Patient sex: M
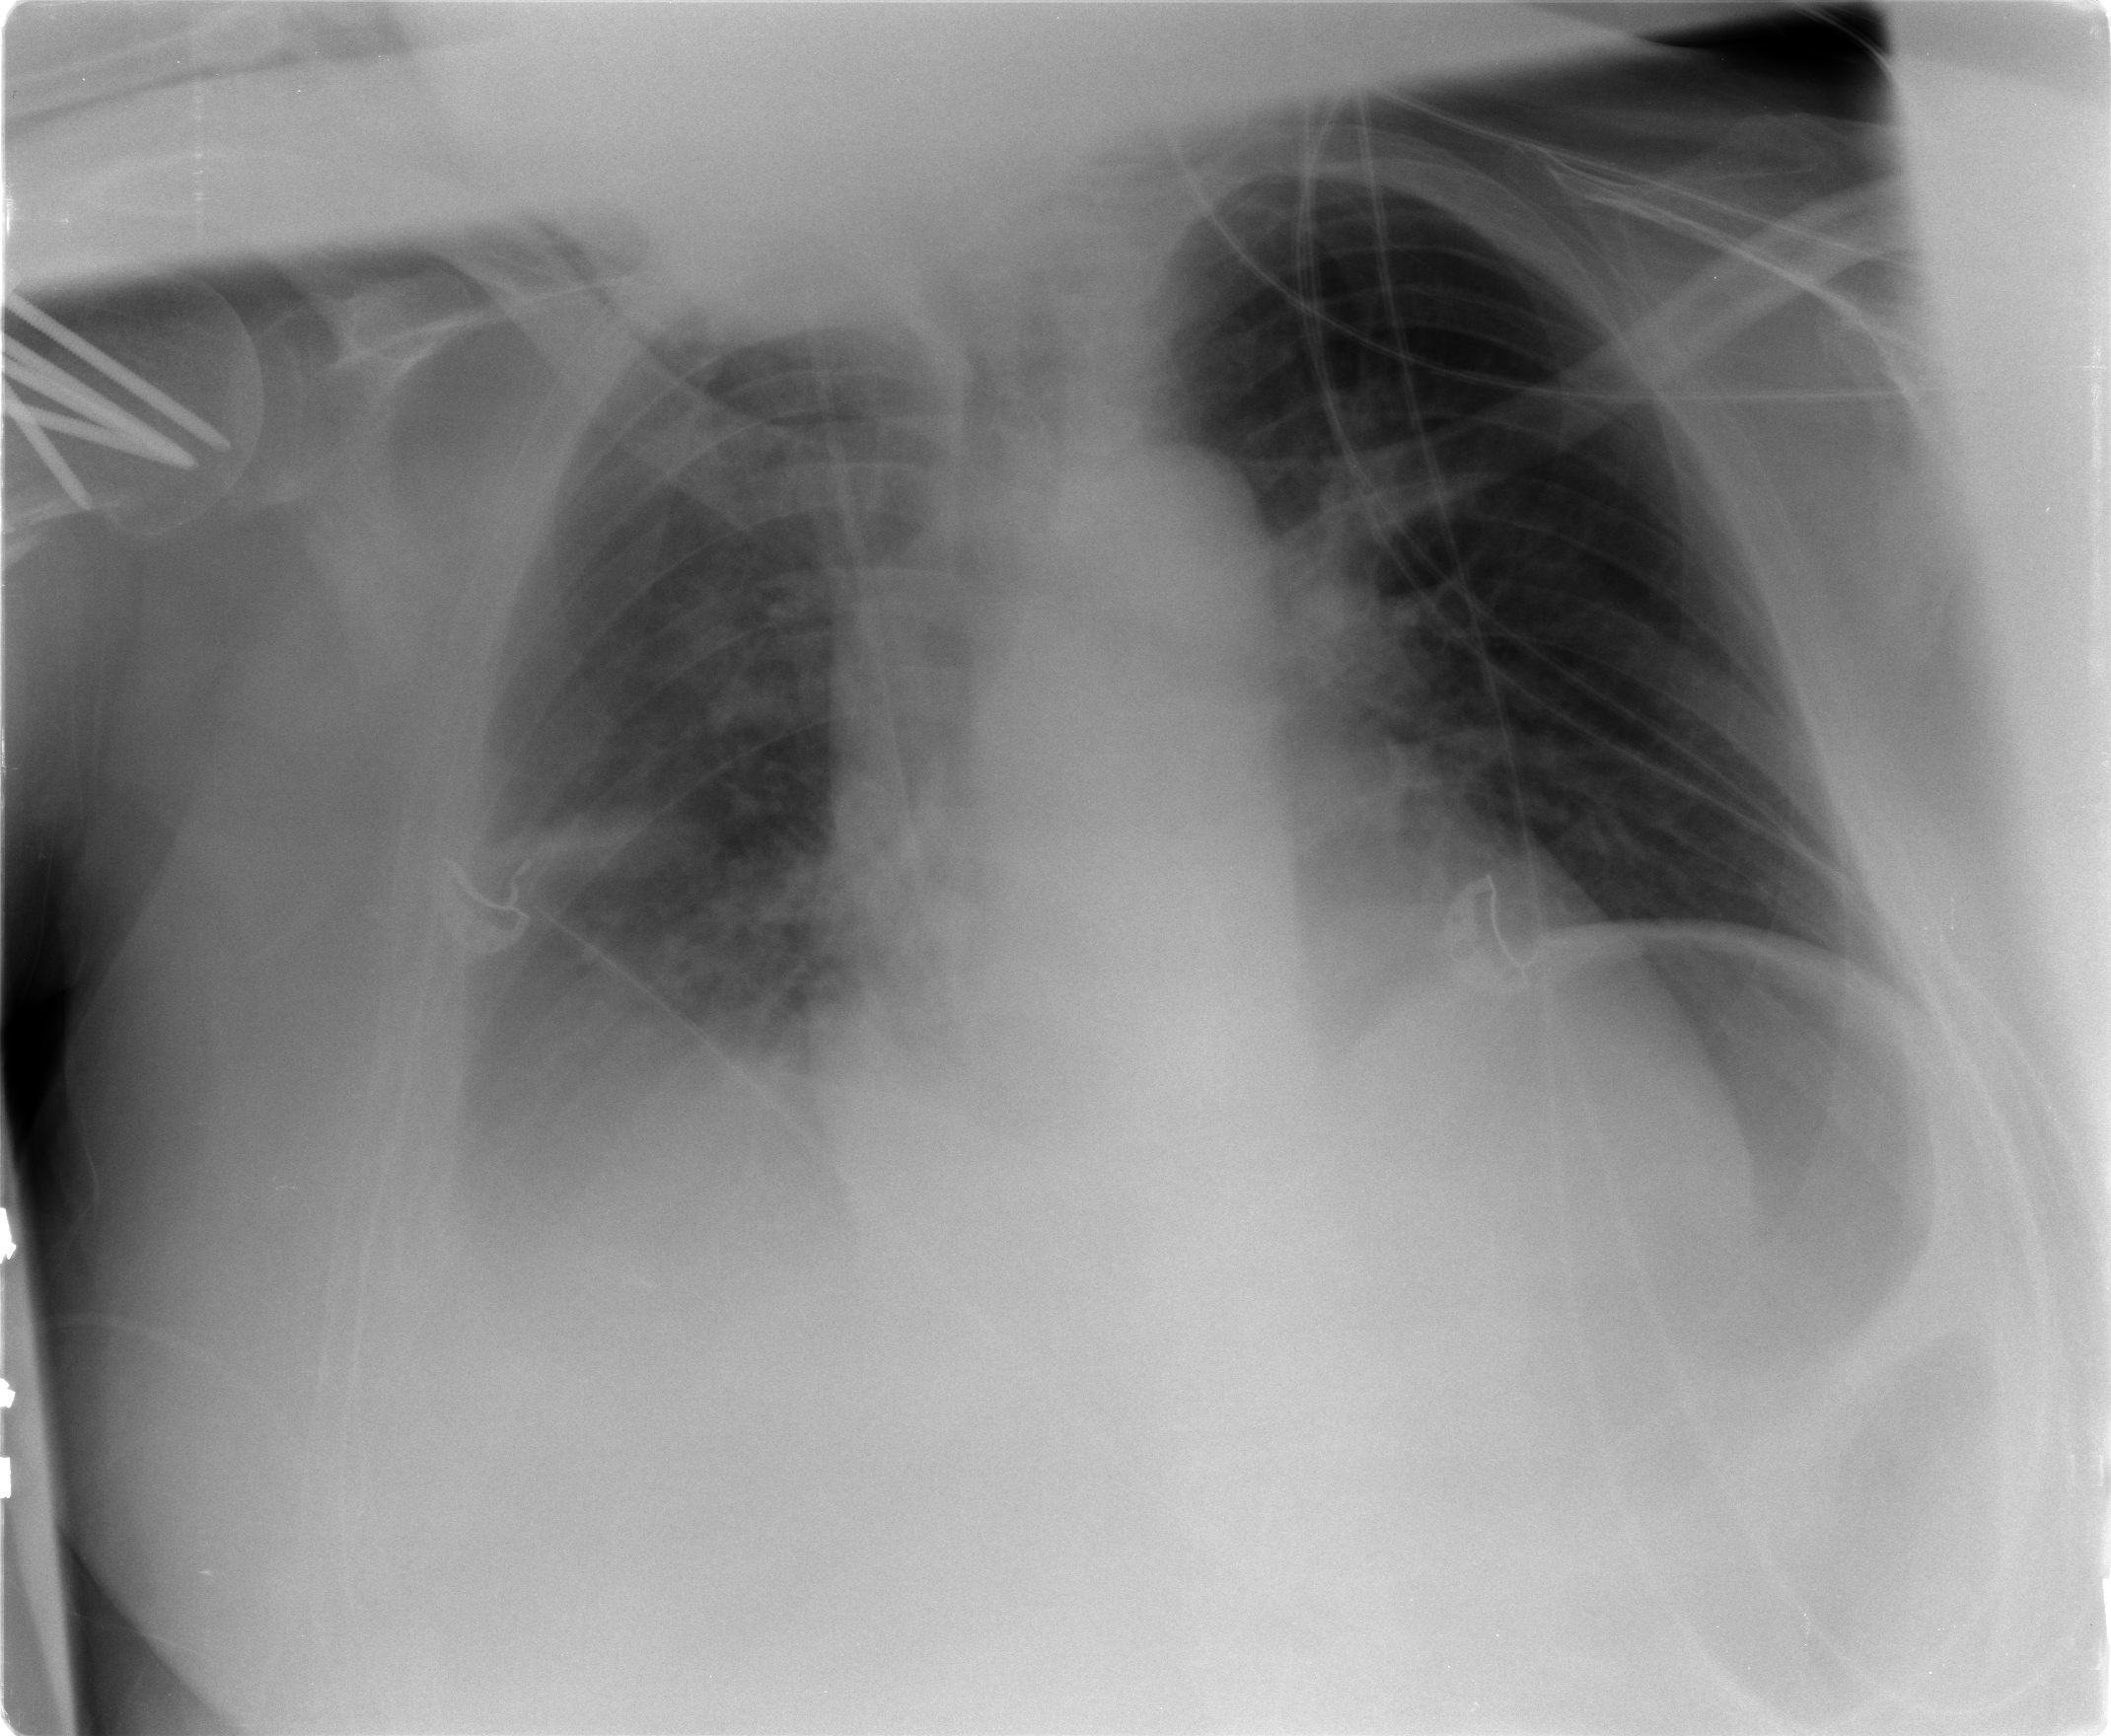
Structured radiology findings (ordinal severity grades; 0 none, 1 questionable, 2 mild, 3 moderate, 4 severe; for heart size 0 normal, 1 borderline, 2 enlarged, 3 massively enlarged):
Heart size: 2
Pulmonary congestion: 1
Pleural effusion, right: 2
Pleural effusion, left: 0
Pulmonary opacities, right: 2
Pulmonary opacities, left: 0
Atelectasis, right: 2
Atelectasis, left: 1